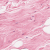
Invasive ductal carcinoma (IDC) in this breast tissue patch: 0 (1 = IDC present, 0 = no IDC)